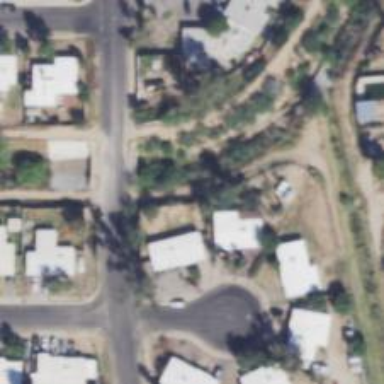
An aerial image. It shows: Alley classified as service road.